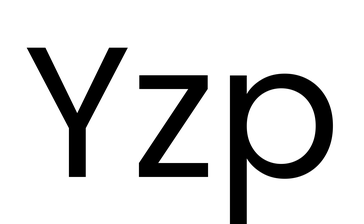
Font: Poppins-Regular